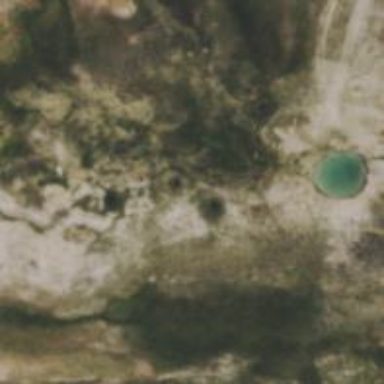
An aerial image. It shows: Natural hot spring.